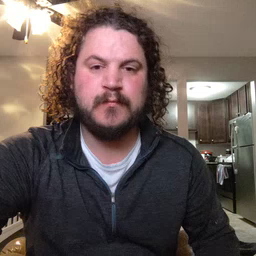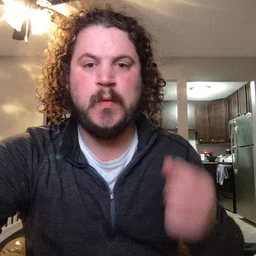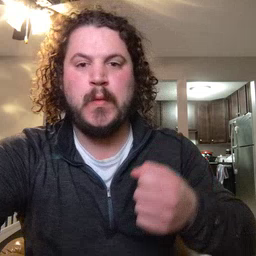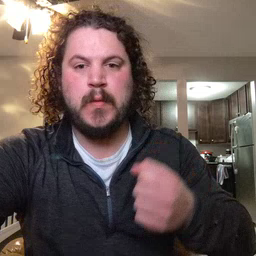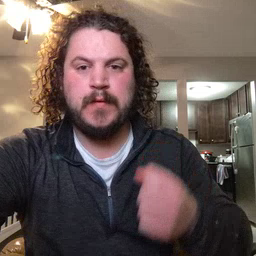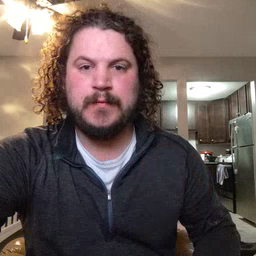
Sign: car